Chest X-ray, PA view. Patient: 36 years old, sex F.
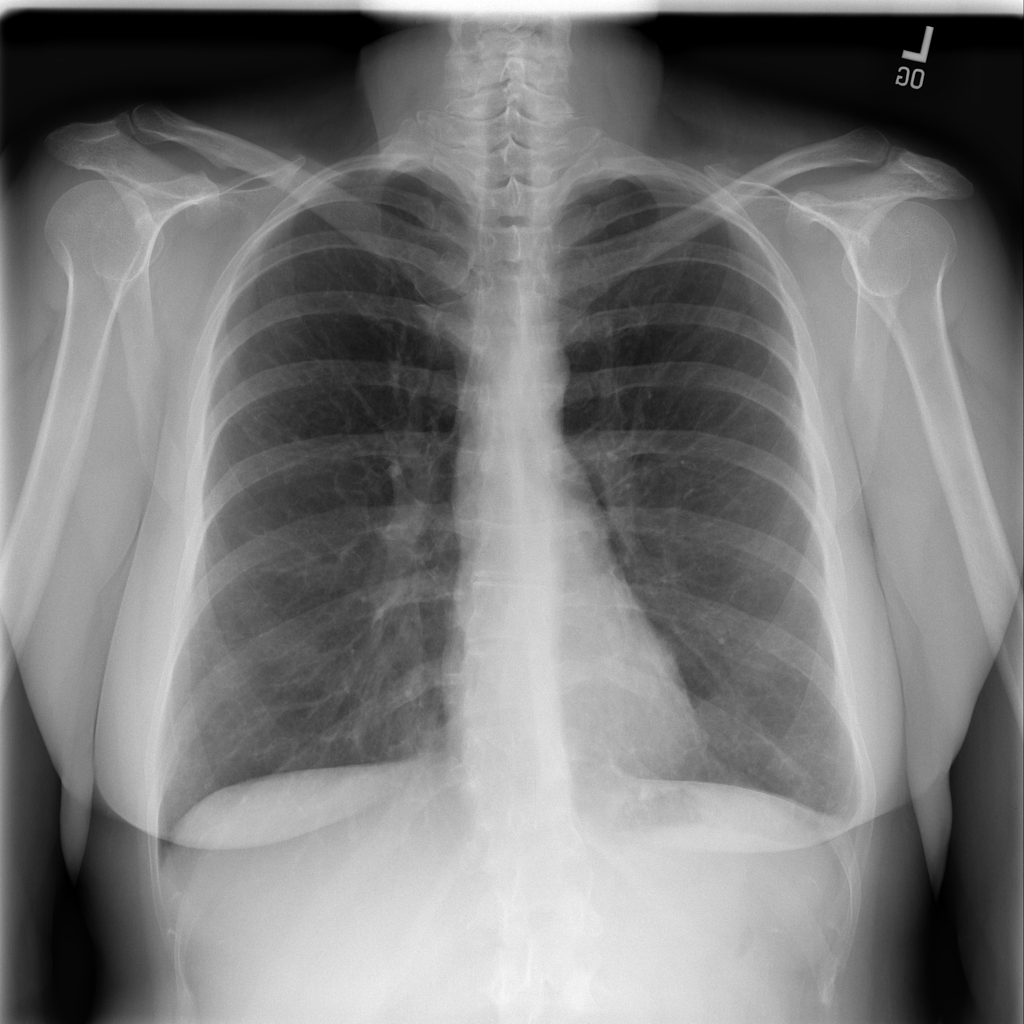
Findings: No Finding